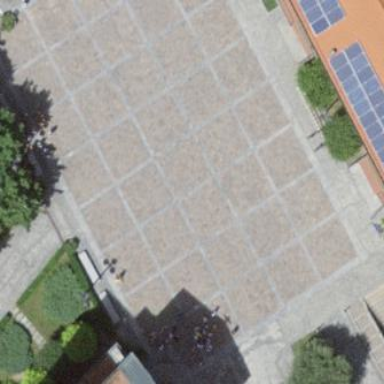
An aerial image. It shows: Square.